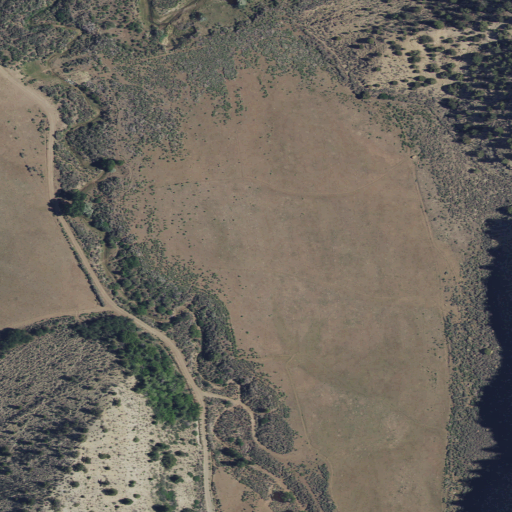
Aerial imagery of valley in Utah named Cow Canyon containing shrub, evergreen forest, open development, woody wetlands, pasture, and low intensity development